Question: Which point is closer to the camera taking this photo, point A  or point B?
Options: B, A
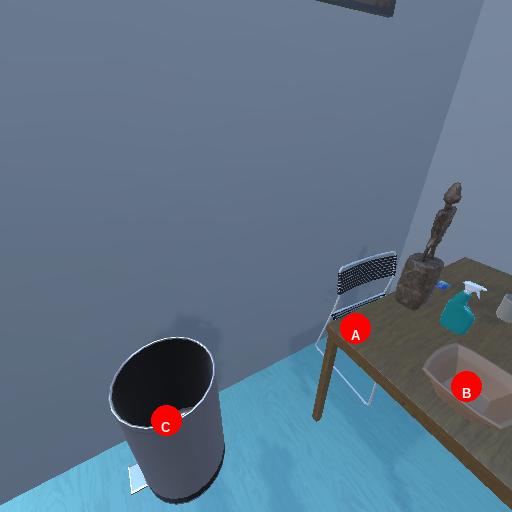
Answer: B